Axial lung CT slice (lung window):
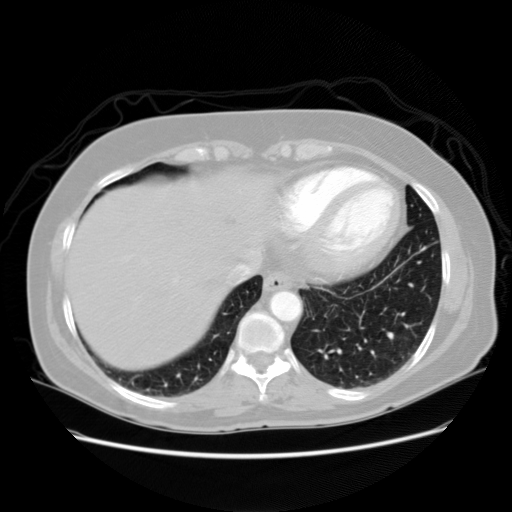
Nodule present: no